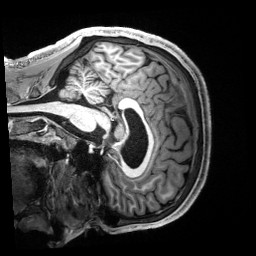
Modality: T1w
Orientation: sagittal
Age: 21
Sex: male
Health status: healthy
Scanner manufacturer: siemens
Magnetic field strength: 3 T
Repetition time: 2.5 s
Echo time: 0.00222 s